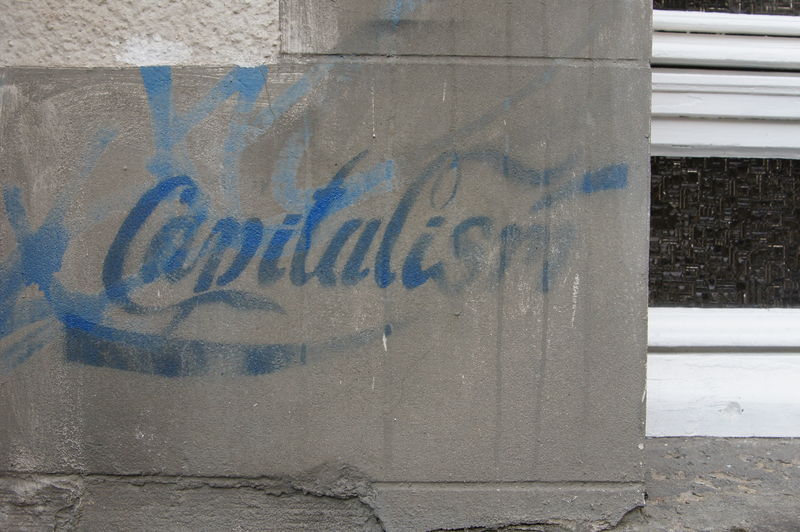
Titel: COKE CAPITALISM
Standort: Jena
Schlagwörter: blau, fenster, grau, wand, hellblau, schrift, mauer, tag, schriftzug, blue, window, gray, grey, modern, wall, foto, hauswand, beton, protest, french, photo, plaster, italy, city, schreibschrift, critic, graffiti, schablone, stencil, photograph, grafiti, graffito, spray, street art, coca cola, concrete, kapitalismus, advertisement, logo, word, criticism, spray paint, grafitti, capitalism, damage, coke, brand, grafitte, crime, statement, vandalism, urban art, windown, graffitti, cola, graffite, coca, capitalismo